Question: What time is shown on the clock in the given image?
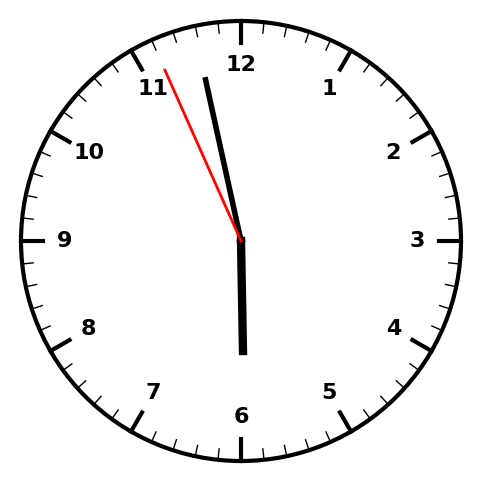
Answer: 05:57:56